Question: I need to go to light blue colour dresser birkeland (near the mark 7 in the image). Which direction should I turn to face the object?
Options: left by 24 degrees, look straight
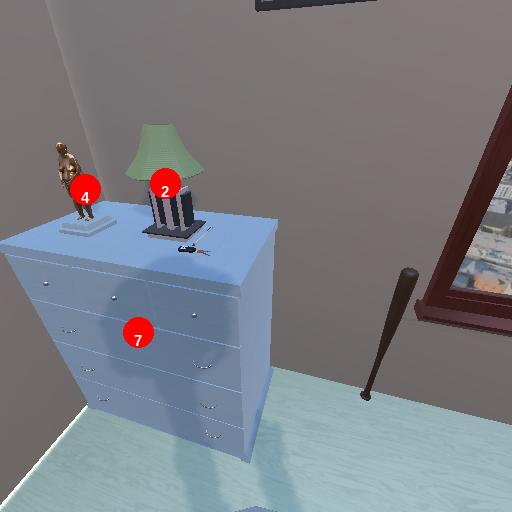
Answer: left by 24 degrees